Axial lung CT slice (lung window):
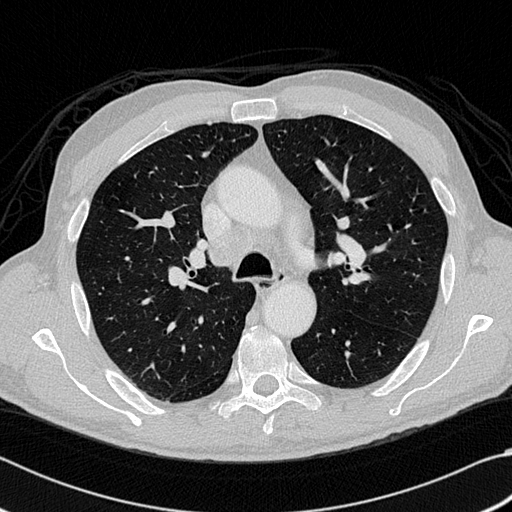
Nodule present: no